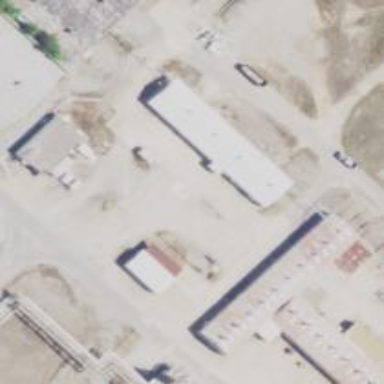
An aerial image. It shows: Industrial building.